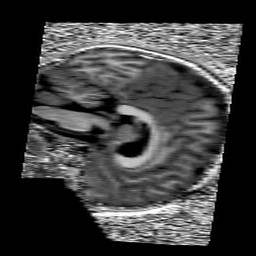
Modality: UNIT1
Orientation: sagittal
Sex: female
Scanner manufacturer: siemens
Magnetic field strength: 3 T
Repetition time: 5 s
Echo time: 0.00355 s